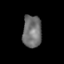
Tissue: skin
Cell type: Epithelial cells
Senescence score: 0.2849
Nuclear area (px): 602
Mean DAPI intensity: 112.419